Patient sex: M
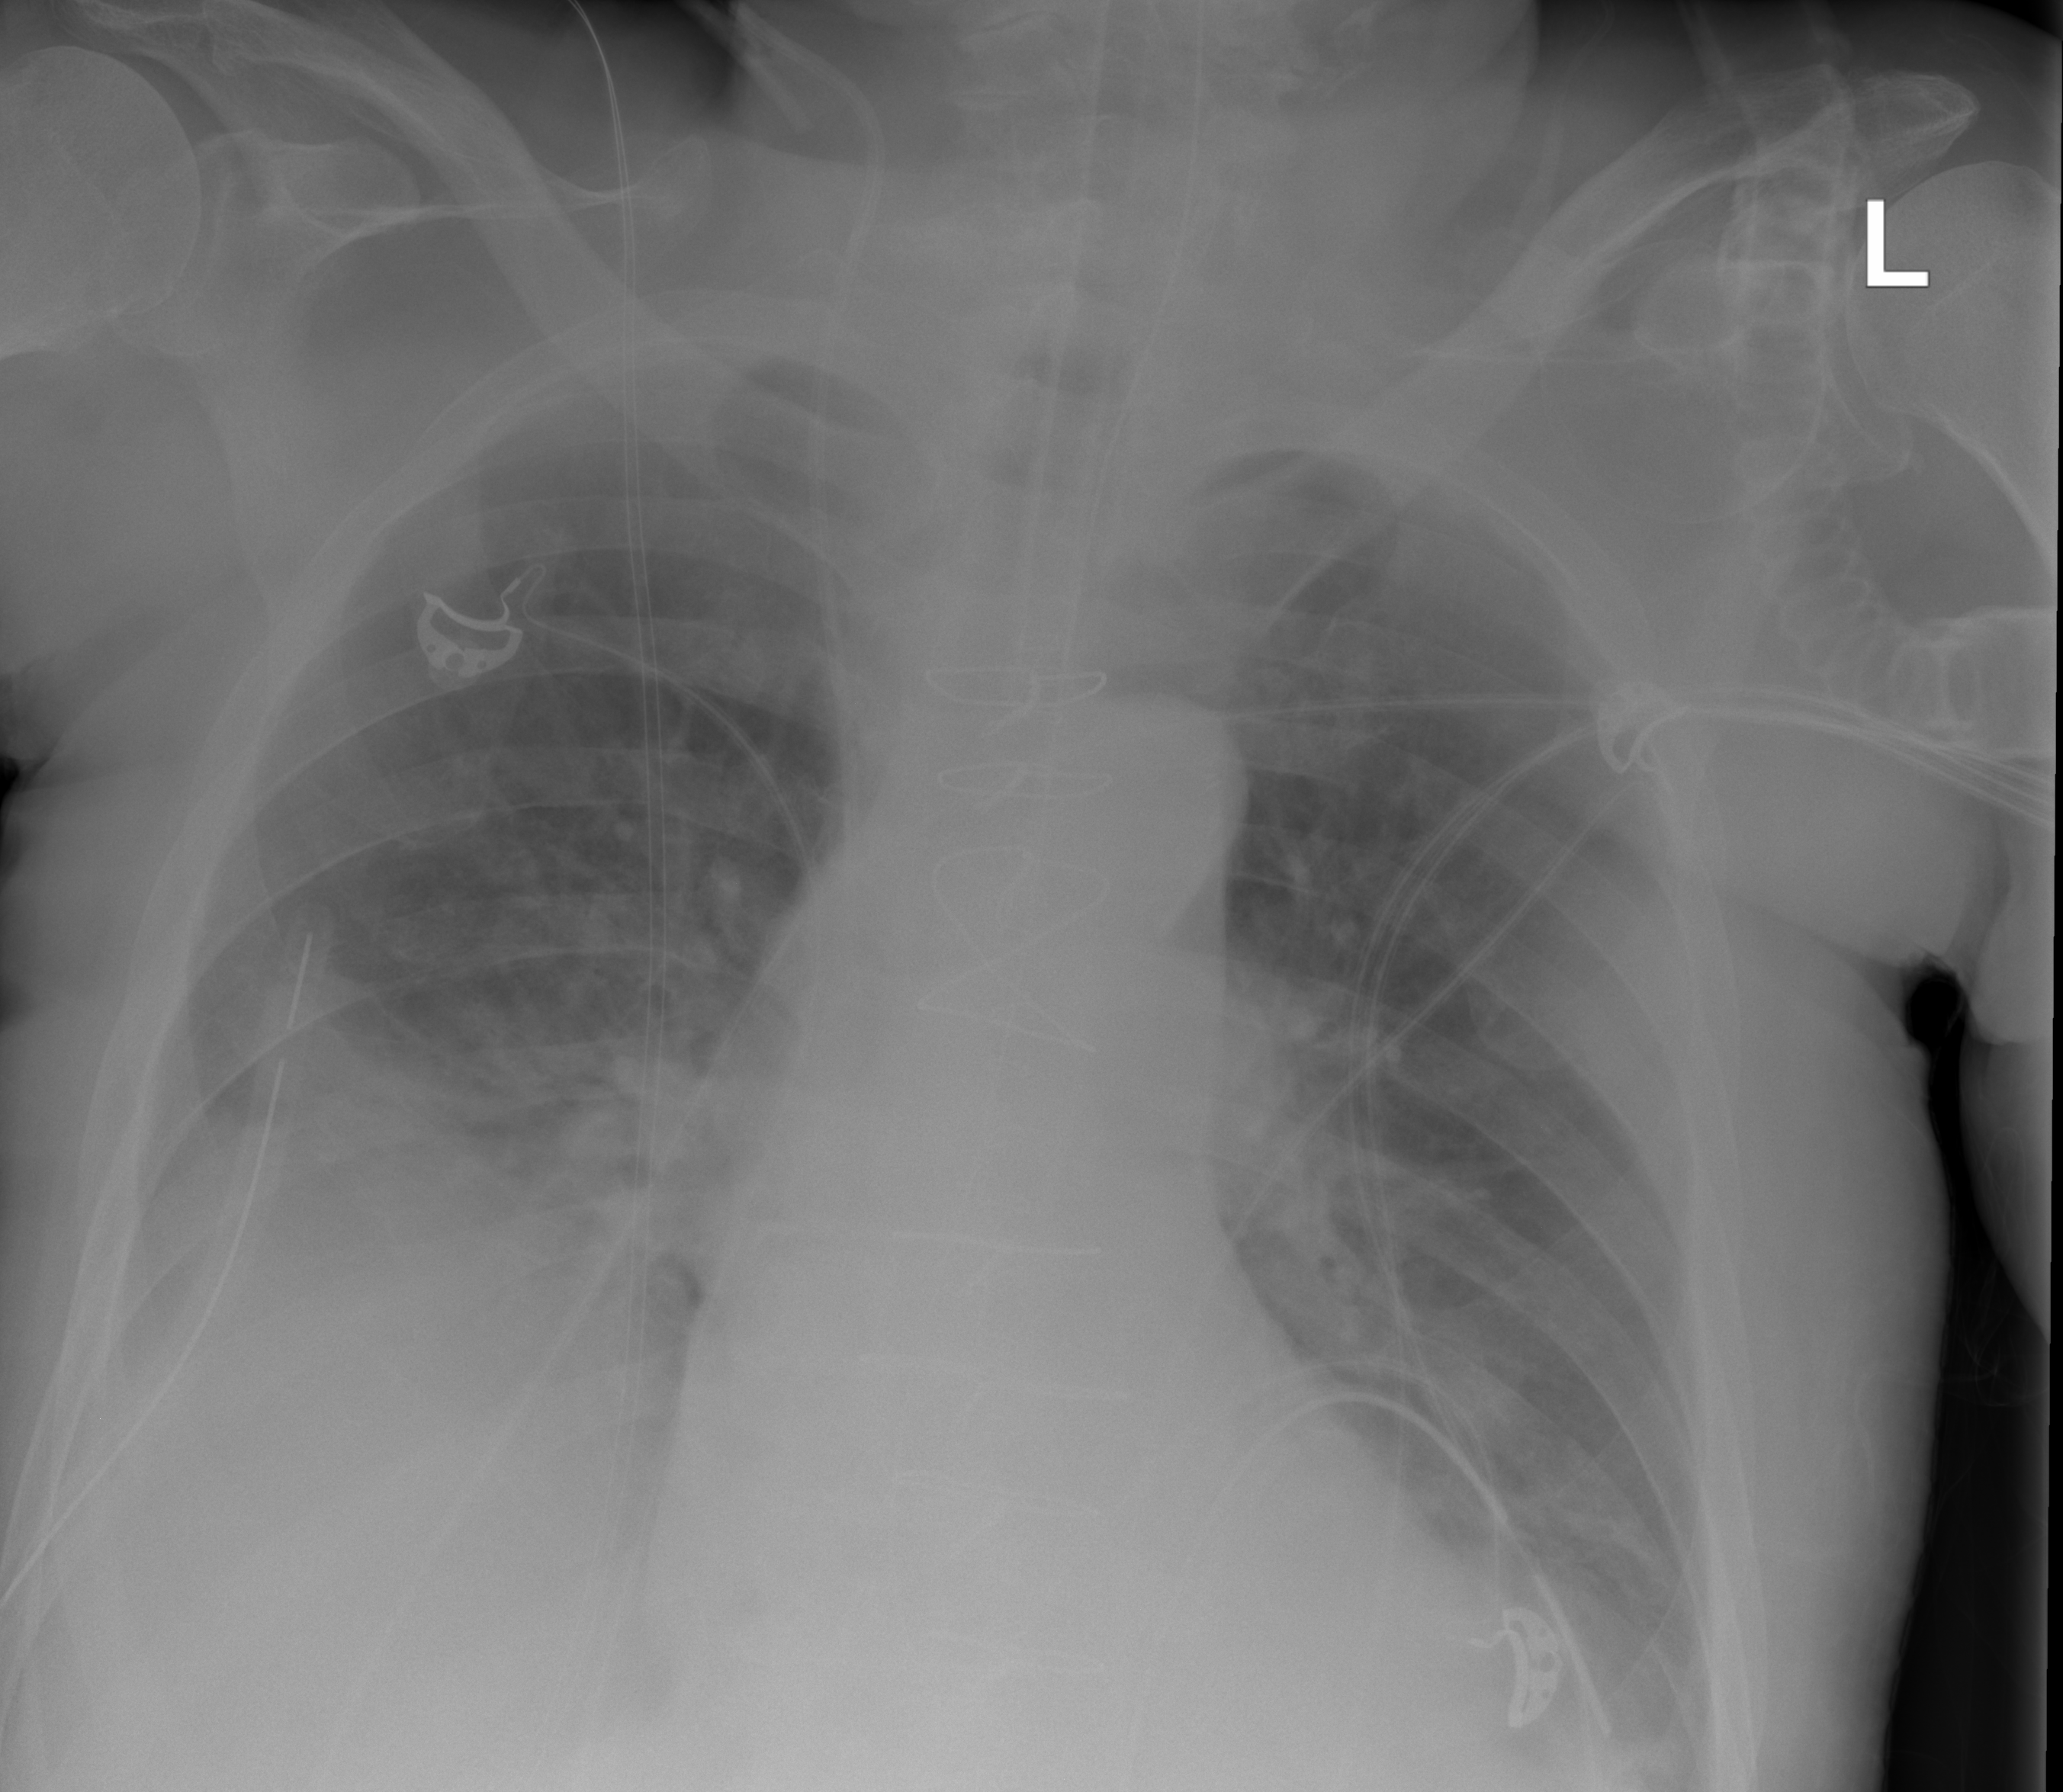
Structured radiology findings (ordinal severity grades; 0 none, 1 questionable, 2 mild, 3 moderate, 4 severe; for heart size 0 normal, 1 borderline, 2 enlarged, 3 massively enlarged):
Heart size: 0
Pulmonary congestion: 0
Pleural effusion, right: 2
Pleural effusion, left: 2
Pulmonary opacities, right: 0
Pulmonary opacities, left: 0
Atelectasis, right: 2
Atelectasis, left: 2